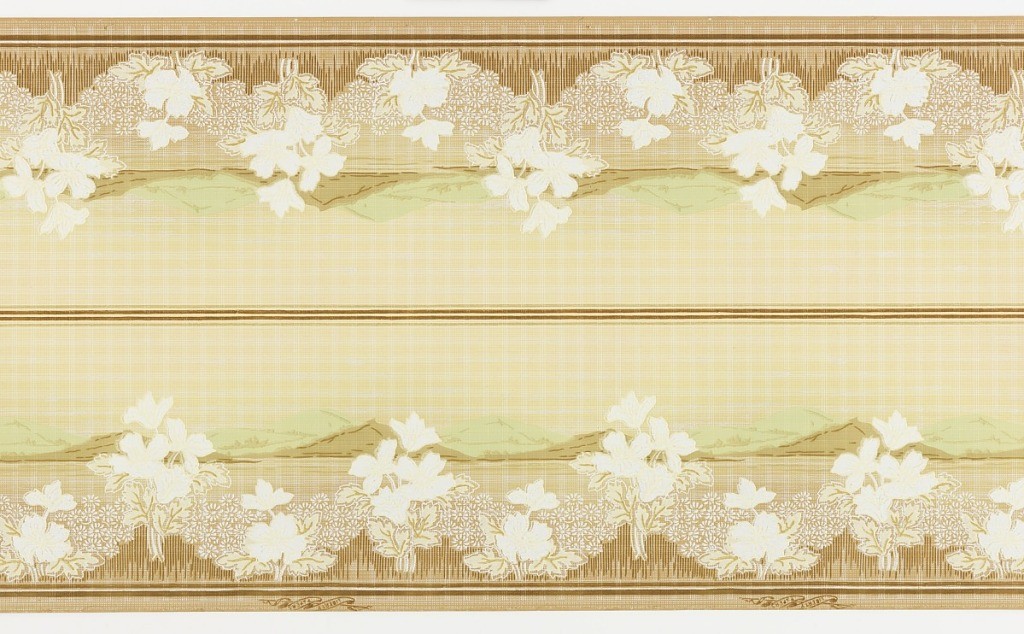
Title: Frieze
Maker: Liberty Wall Paper Company, Schuylerville, New York
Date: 1905–1915
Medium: Machine-printed paper
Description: Landscape frieze, with view of mountains seen through a white floral swag. Two borders printed across the width.